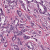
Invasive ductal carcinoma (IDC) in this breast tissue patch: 1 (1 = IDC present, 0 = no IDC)